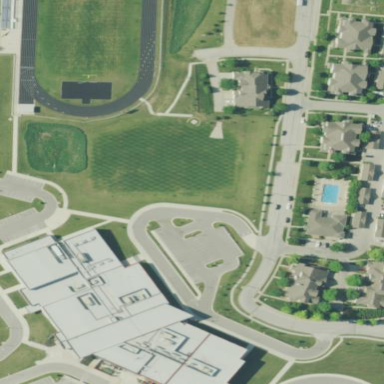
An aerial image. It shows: School.